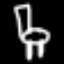
Label: chair